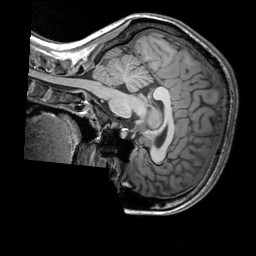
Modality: T1w
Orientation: sagittal
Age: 23
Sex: female
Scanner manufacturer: siemens
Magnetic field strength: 3 T
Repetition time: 2.3 s
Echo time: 0.00303 s